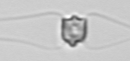
Label: Chaetoceros_didymus